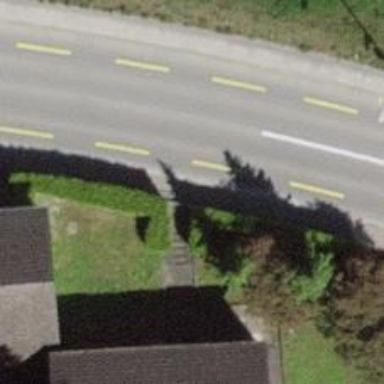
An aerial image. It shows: Asphalt sidewalk.